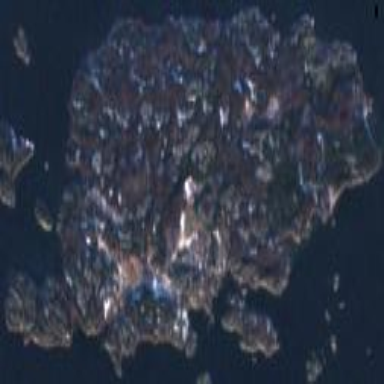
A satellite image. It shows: Island with natural coastline.